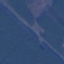
Land use / land cover class: Highway